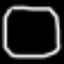
Label: octagon